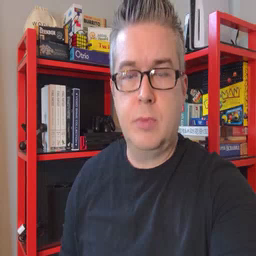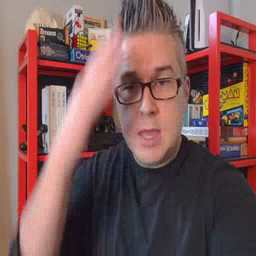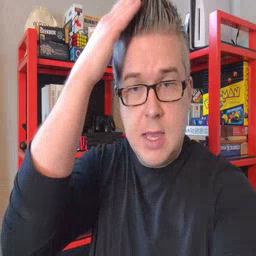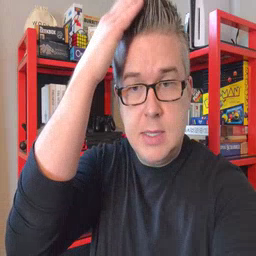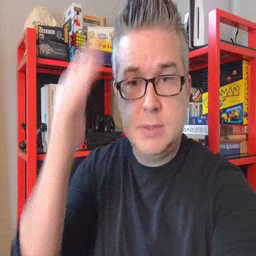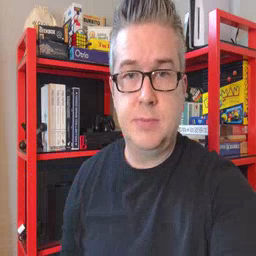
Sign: hat